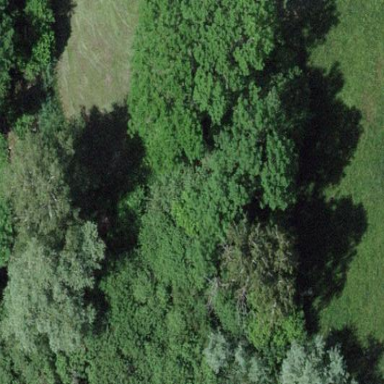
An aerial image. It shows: Forest with broadleaved trees that are deciduous.